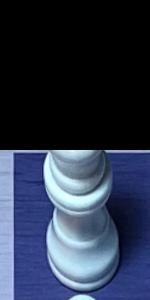
Label: King_White